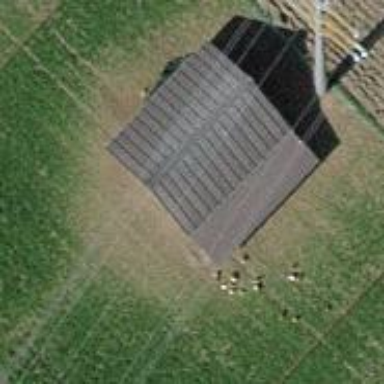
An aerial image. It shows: Shed building.